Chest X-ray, PA view. Patient: 7 years old, sex M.
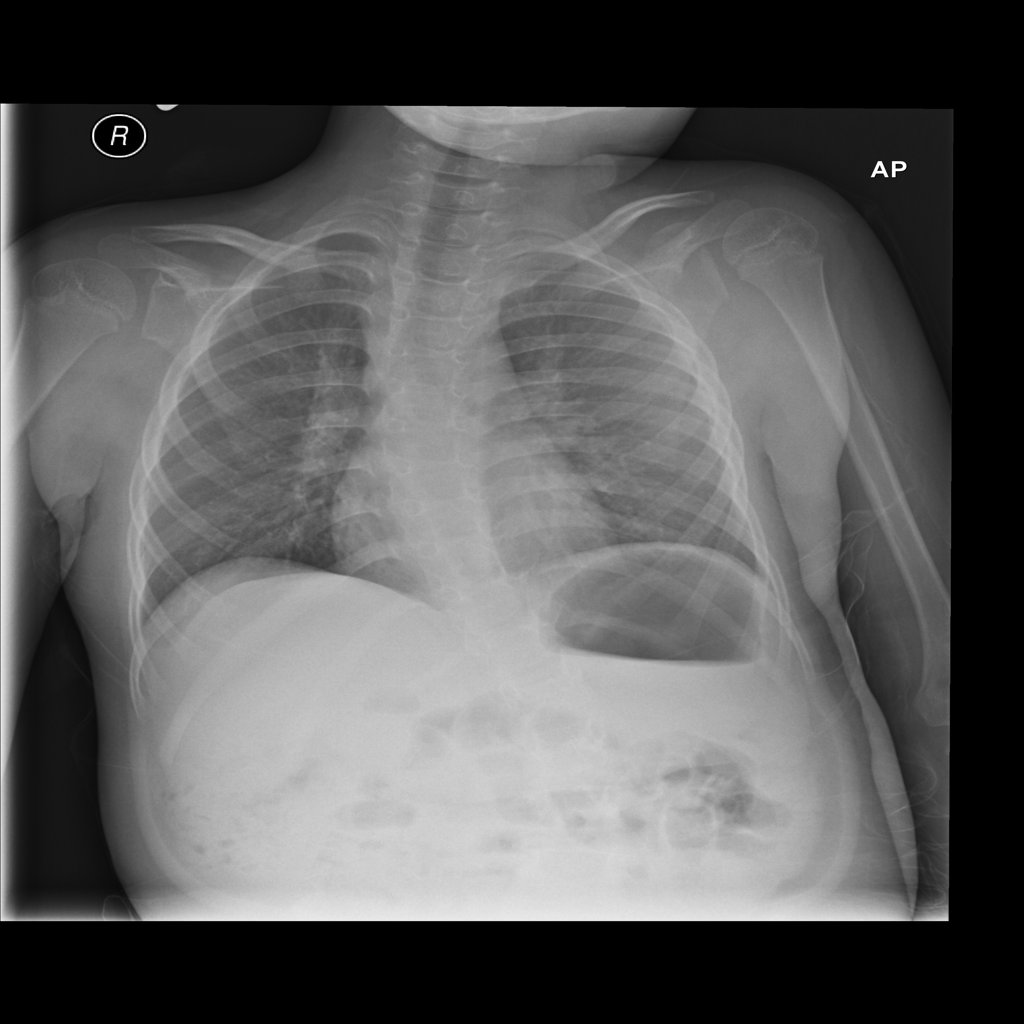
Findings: No Finding